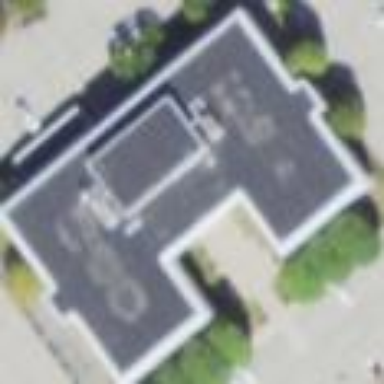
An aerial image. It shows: Commercial building.